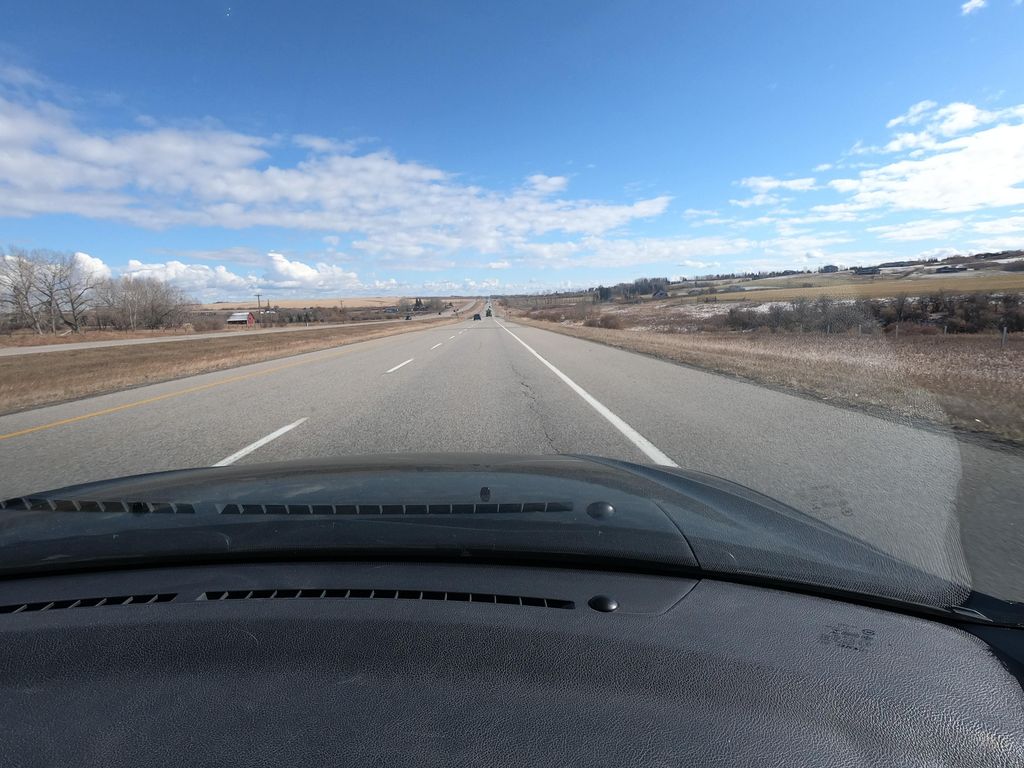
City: calgary